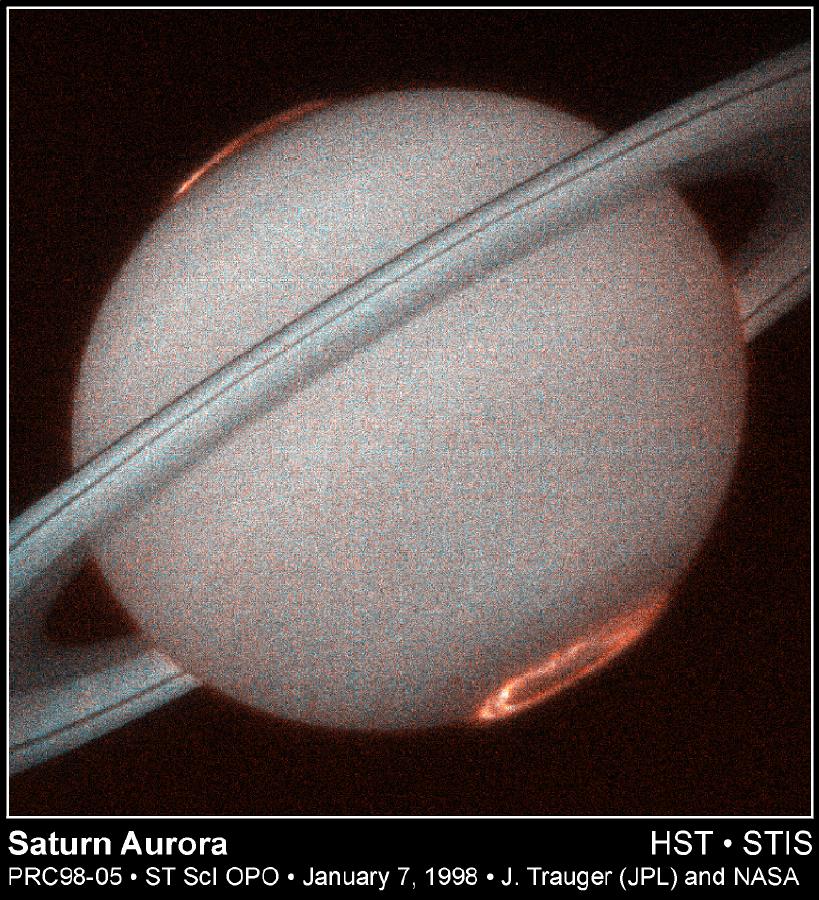
Hubble Provides Clear Images of Saturn Aurora Saturn, Hubble Space Telescope